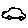
Label: car